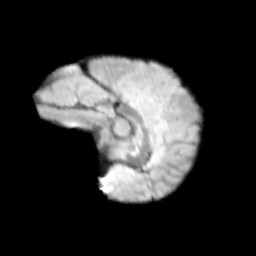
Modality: T2w
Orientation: sagittal
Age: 9
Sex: male
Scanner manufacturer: siemens
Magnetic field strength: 3 T
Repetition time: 3.8 s
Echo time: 0.07 s